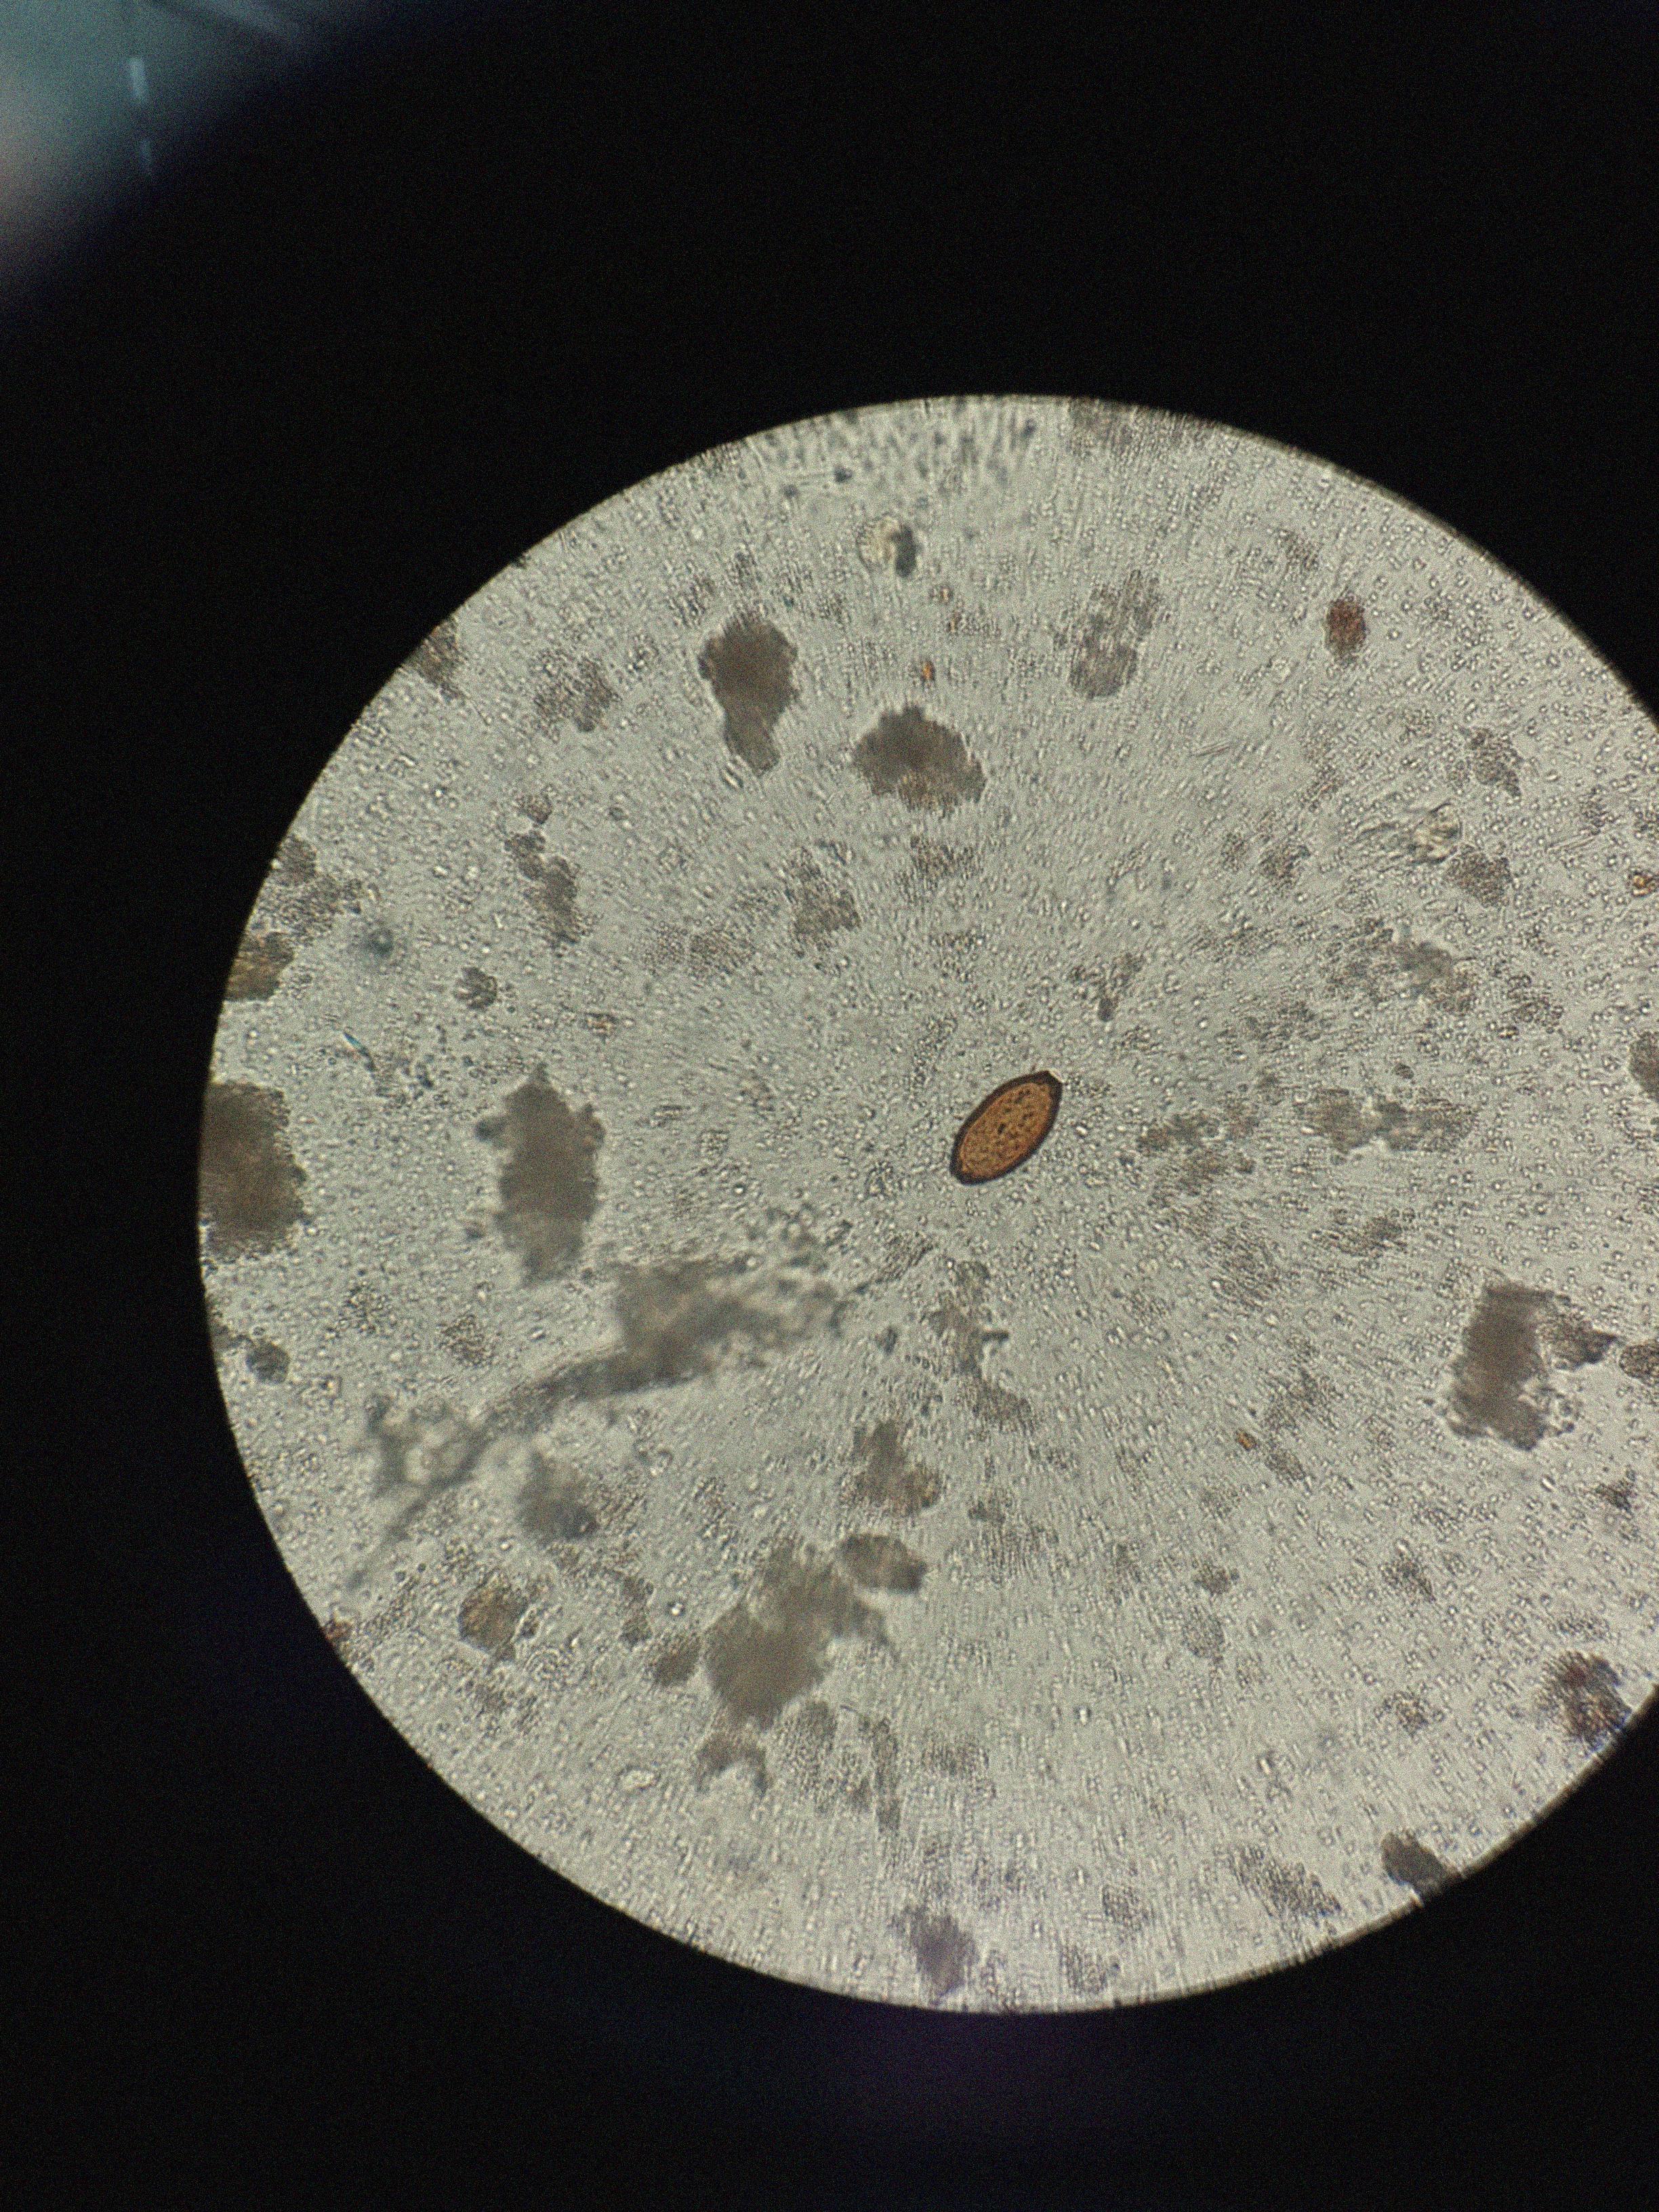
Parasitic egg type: Trichuris trichiura